Milling tool wear sample.
Tool blade image: 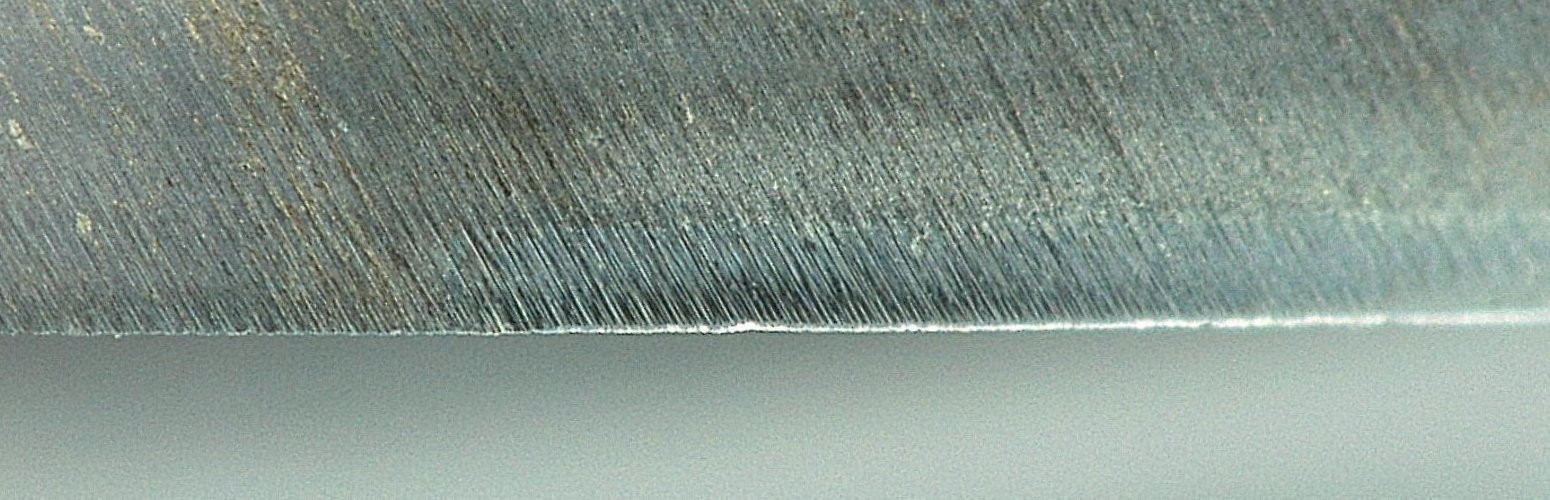
Chip image: 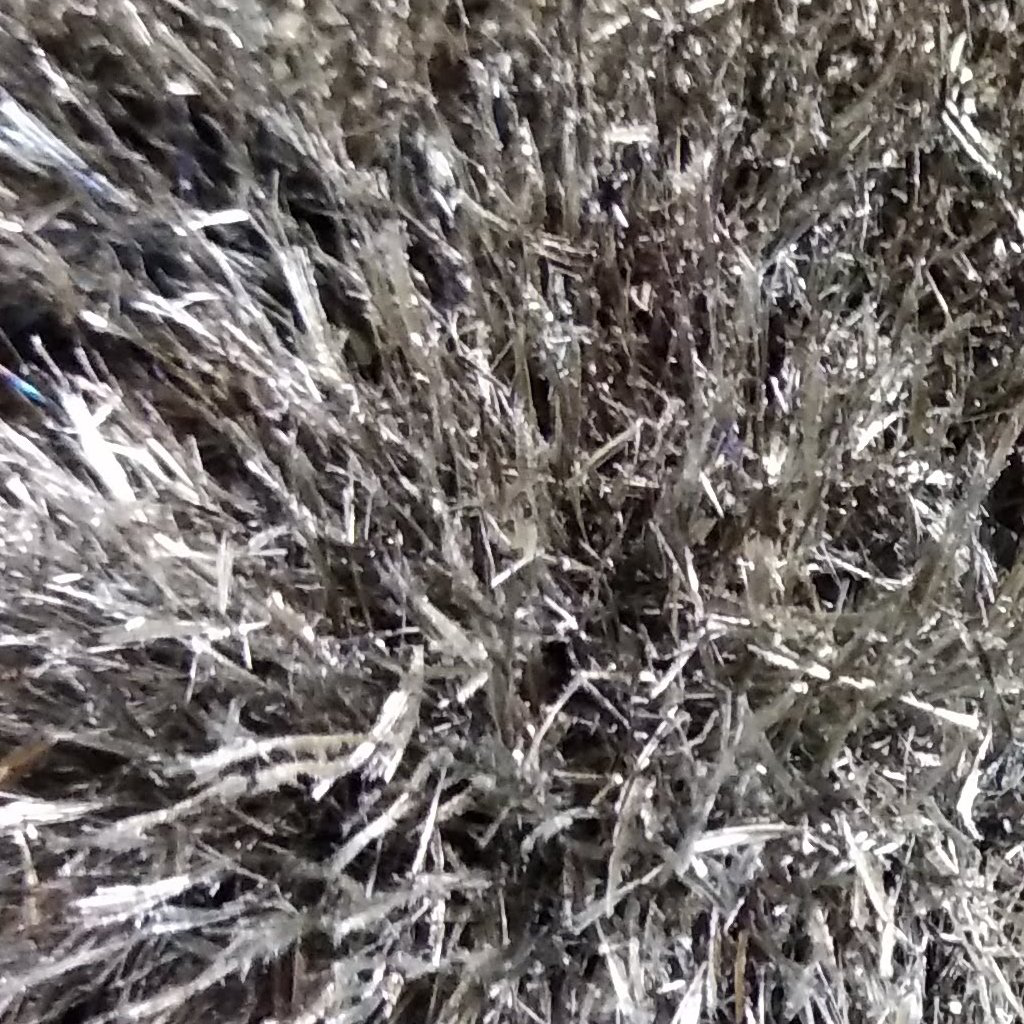
Workpiece image: 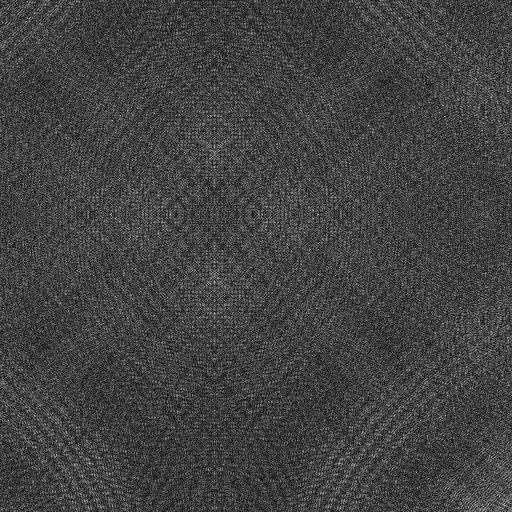
Tool wear state: sharp
Gaps: 0
Flank wear: 32.79
Overhang: 10.75
Force-signal Mel-spectrograms (X, Y, Z axes): 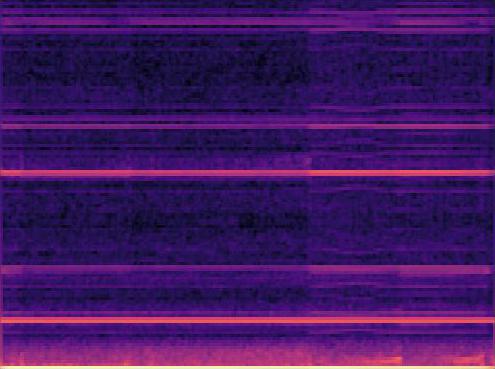 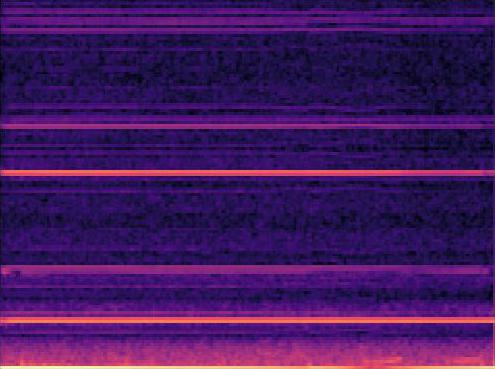 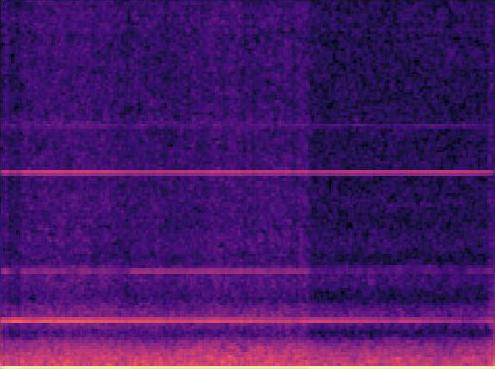
Force-signal scalograms (X, Y, Z axes): 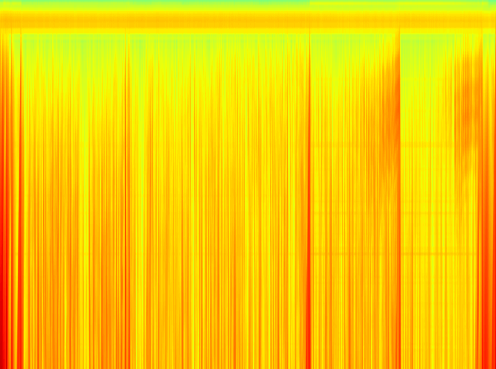 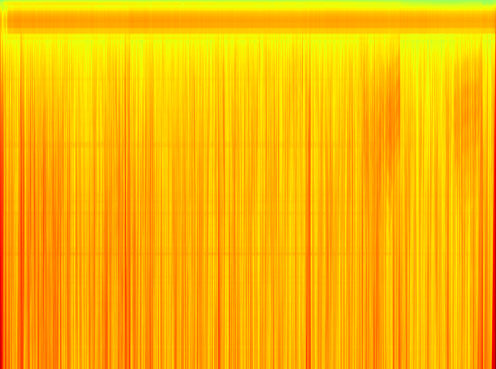 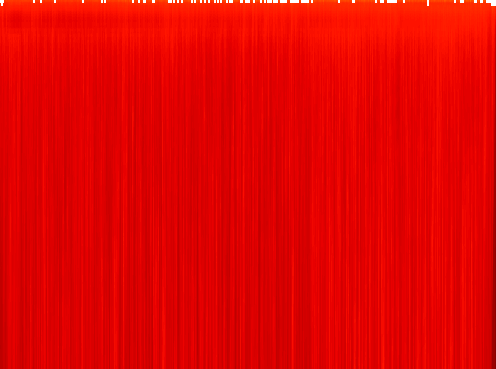
Force phase: initial_break_in_wear